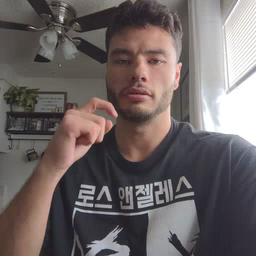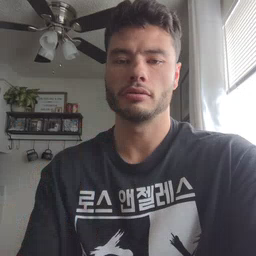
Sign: every